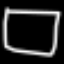
Label: square